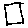
Label: square